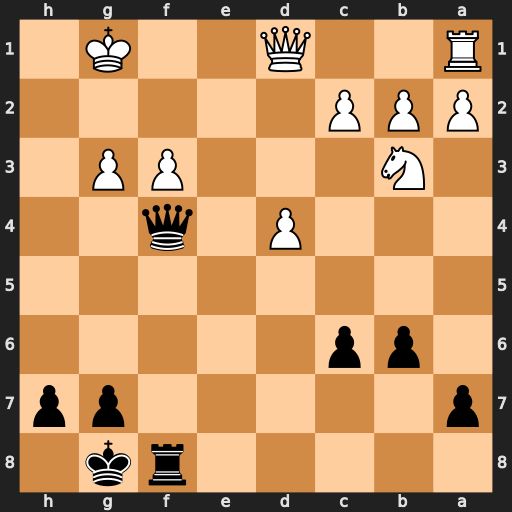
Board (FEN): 5rk1/p5pp/1pp5/8/3P1q2/1N3PP1/PPP5/R2Q2K1
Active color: b
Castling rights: -
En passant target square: -
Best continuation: Qxg3+ Kf1 Rxf3+ Qxf3 Qxf3+